Question:
Above is the screen shot of my page. My problem is i'm getting the data from my sql table and creating a php data table like this:
'''
<?php
$s="select * from events join event_time on (events.event_id=event_time.event_id)
where events.isapproved='N' ";
$res=mysql_query($s);
echo "<table border='1' cellspacing='2' >
<tr>
<th>title</th>
<th>email</th>
<th>address</th>
<th>link</th>
<th>start_date</th>
<th>start_time</th>
<th>end_date</th>
<th>isapproved</th>
</tr>";
while($info = mysql_fetch_array( $res ))
{
echo "<tr>";
echo " <td>".$info['title'] . "</td> ";
echo " <td>".$info['email'] . "</td> ";
echo " <td>".$info['address'] . "</td> ";
echo " <td>".$info['link'] . "</td> ";
echo " <td>".$info['start_date'] . "</td> ";
echo " <td>".$info['start_time'] . "</td> ";
echo " <td>".$info['end_date'] . "</td> ";
echo "<td><a href=yes.php?".$info['event_id'] .">".$info['isapproved'] ."</a></td>";
echo "<td><a href=del.php?".$info['event_id'].">".'Delete'."</a></td></tr>";
}
echo "</table>";
?>
'''
The hyper link what i am trying to acces is
yes.php
'''
<?php
include("config/config.php");
$sq="select * from events";
$res=mysql_query($sq);
while($row=mysql_fetch_assoc($res))
{
if($row['isapproved']=='N')
{
$id=$row['event_id'];
}
}
$sql="UPDATE events SET isapproved= 'Y'
WHERE event_id='$id'";
$result = mysql_query($sql);
header("Location:admin.php");
?>
'''
See, The function is when i click that hyper link "N" my table has to be updated(as you can see in the query) with value "Y".
The real problem is i am getting the id when i click on "N" but when the query gt updated the row at the bottom of the table is updating as "Y". What is the problem? Can anyone look into it.. I'm dying looking out of it...
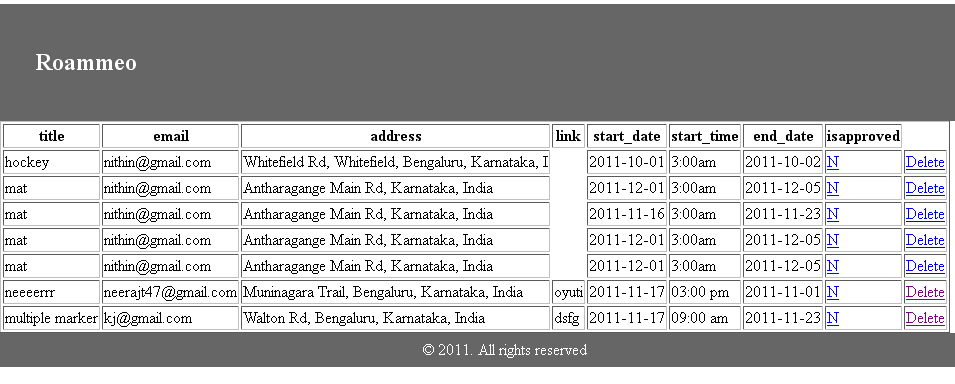
Answer: If I'm not wrong you want the following thing. At first change your php data table with this :
'''
while($info = mysql_fetch_array( $res ))
{
echo "<tr>";
echo " <td>".$info['title'] . "</td> ";
echo " <td>".$info['email'] . "</td> ";
echo " <td>".$info['address'] . "</td> ";
echo " <td>".$info['link'] . "</td> ";
echo " <td>".$info['start_date'] . "</td> ";
echo " <td>".$info['start_time'] . "</td> ";
echo " <td>".$info['end_date'] . "</td> ";
echo "<td><a href=yes.php?id=".$info['event_id'] .">".$info['isapproved'] ."</a></td>";
echo "<td><a href=del.php?".$info['event_id'].">".'Delete'."</a></td></tr>";
}
'''
Then change the 'yes.php' file with the following code:
'''
<?php
include("config/config.php");
$id=$_GET['id'];
$sql="UPDATE events SET isapproved= 'Y'
WHERE event_id='$id'";
$result = mysql_query($sql);
header("Location:admin.php");
?>
'''